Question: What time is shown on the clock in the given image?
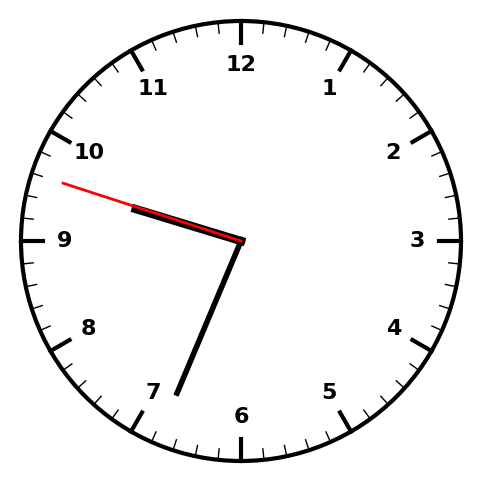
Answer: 09:33:48